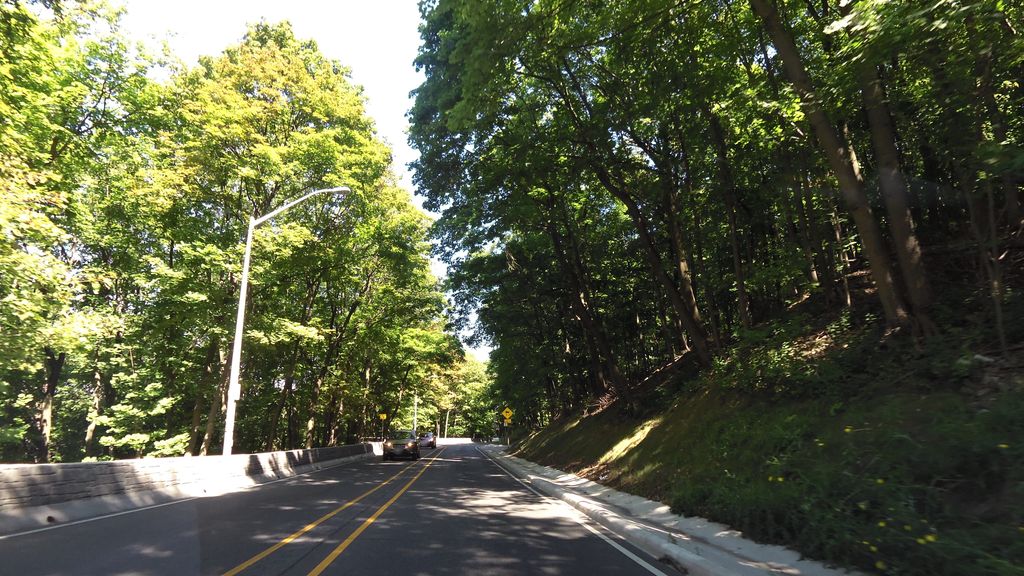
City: hamilton